Group 1:
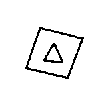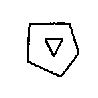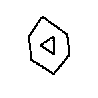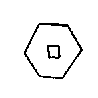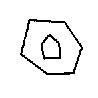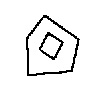
Group 2:
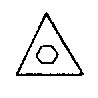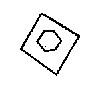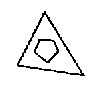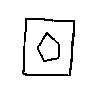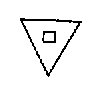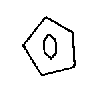
Rule separating the two groups: Inside figure has fewer angles than outside figure vs. inside figure has more angles than outside figure.
Concepts: fewer, greater, greater than, inside, less, less than, lesser, more, number, quantity_comparison
Author: Mikhail M. Bongard
Reference: M. M. Bongard, Pattern Recognition, Spartan Books, 1970, p. 231.